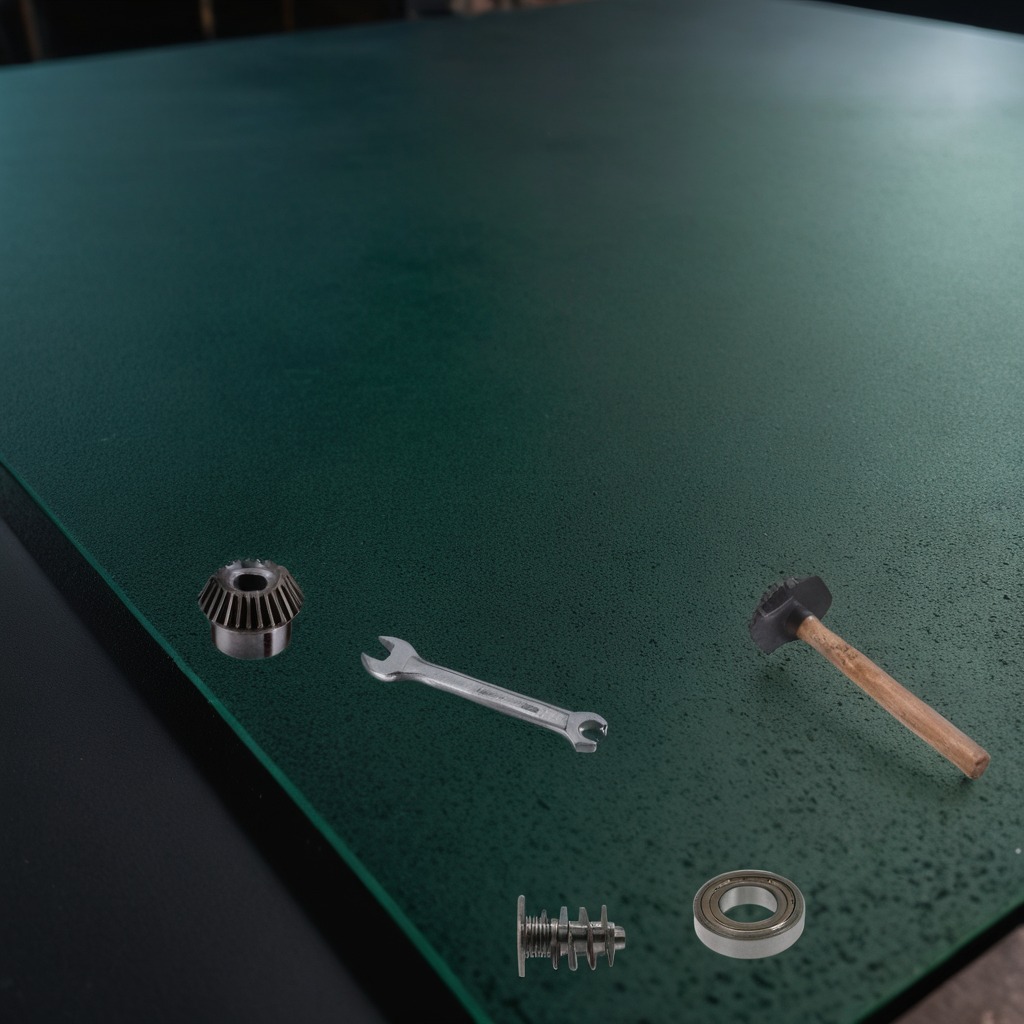
A metal ball bearing, a steel gear with teeth, a hammer, a metal machine screw, and a wrench are lying on the granite tabletop.